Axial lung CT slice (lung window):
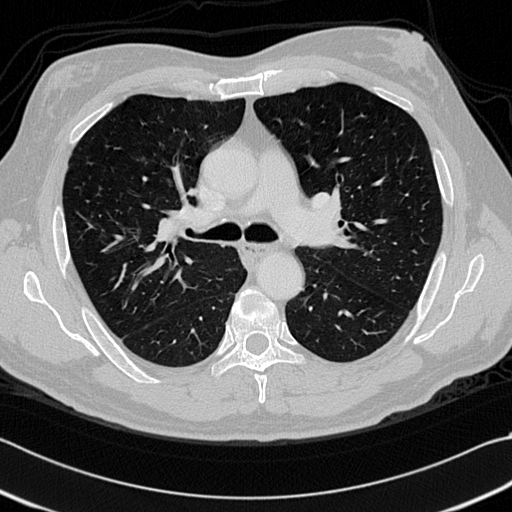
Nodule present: no